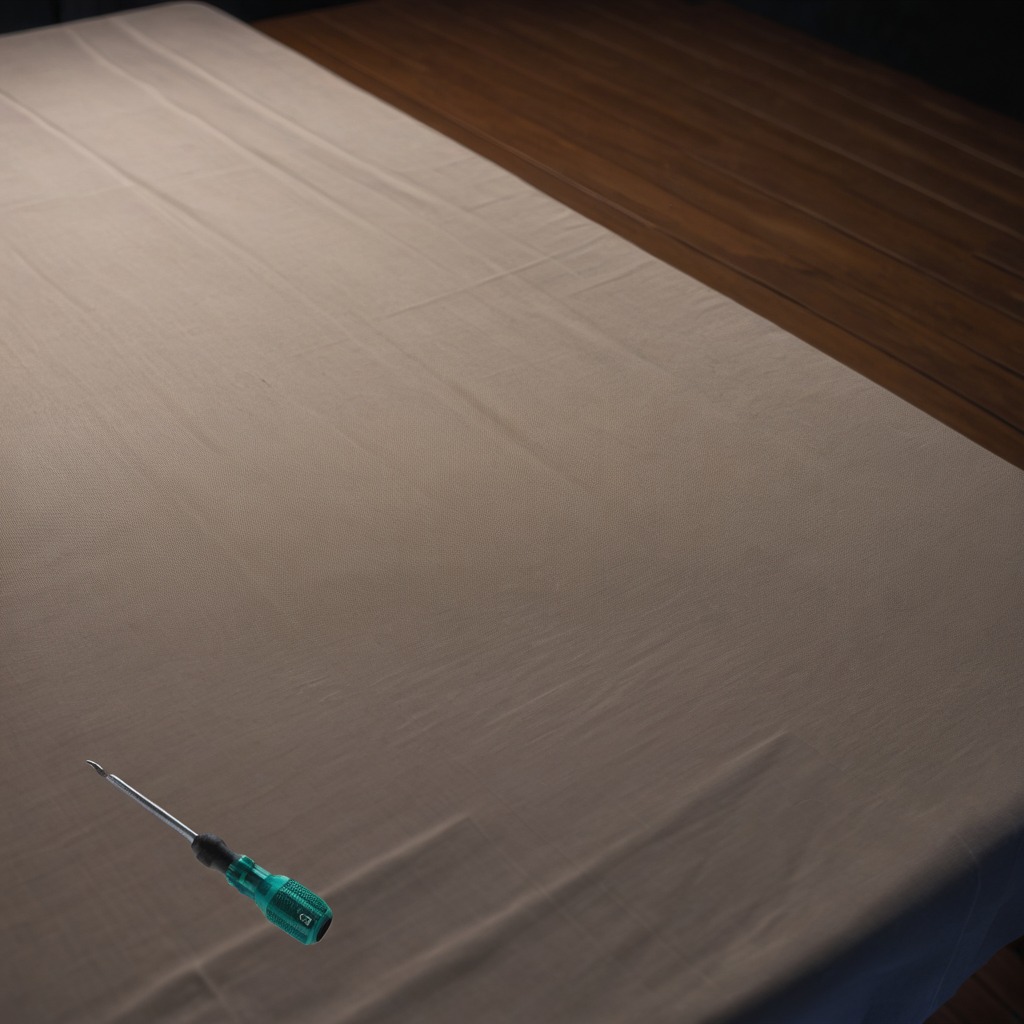
A screwdriver lies on the wooden table.